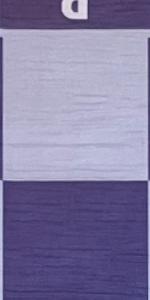
Label: Empty